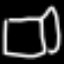
Label: square